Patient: sex F, age 55
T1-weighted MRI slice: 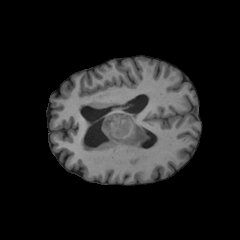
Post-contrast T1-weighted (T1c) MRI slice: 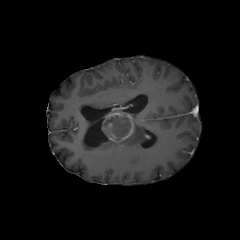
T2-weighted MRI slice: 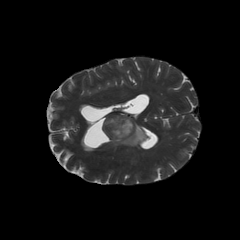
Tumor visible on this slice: yes
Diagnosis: Glioblastoma, IDH-wildtype
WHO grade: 4